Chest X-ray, PA view. Patient: 40 years old, sex F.
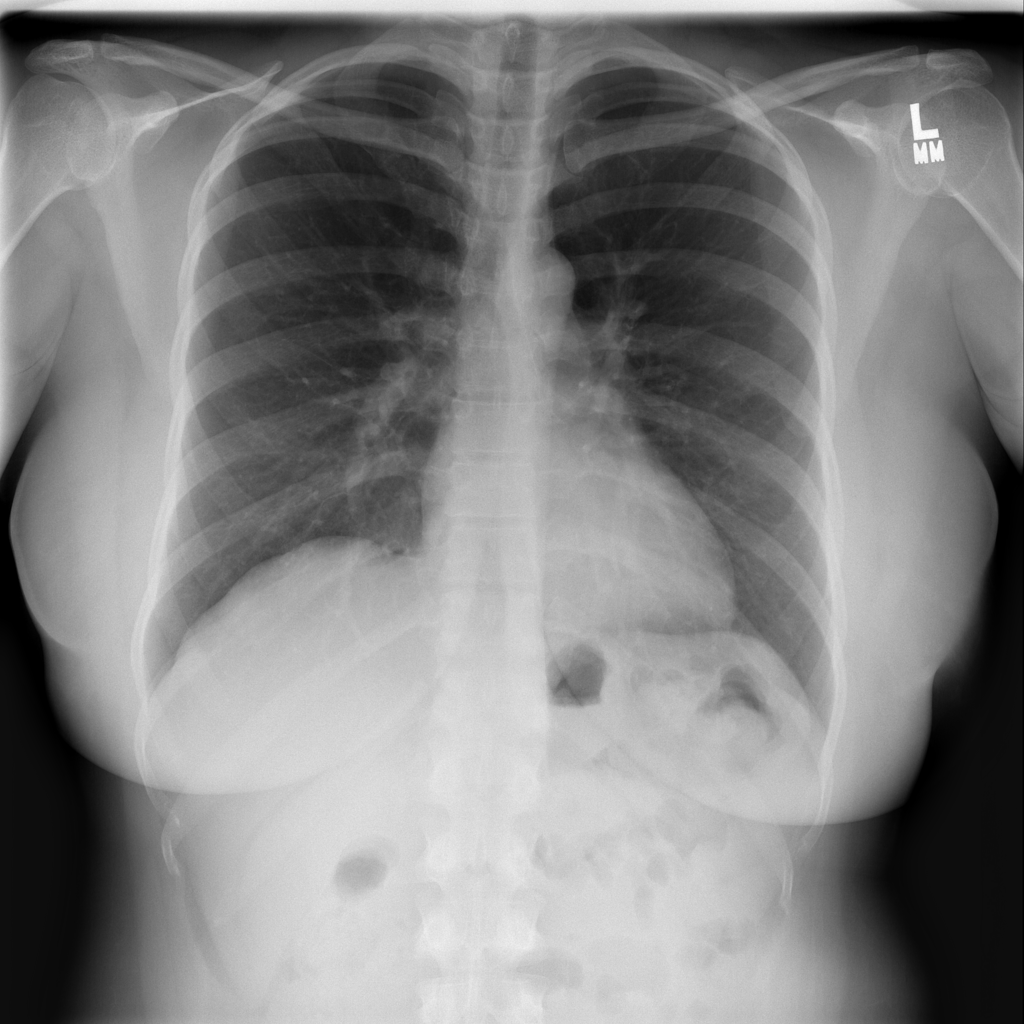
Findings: No Finding